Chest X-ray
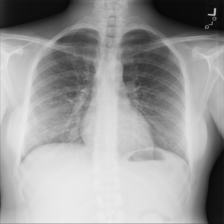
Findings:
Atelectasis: negative
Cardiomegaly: negative
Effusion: negative
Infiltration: negative
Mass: negative
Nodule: negative
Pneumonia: negative
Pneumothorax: negative
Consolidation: negative
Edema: negative
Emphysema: negative
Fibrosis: negative
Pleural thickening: negative
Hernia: negative